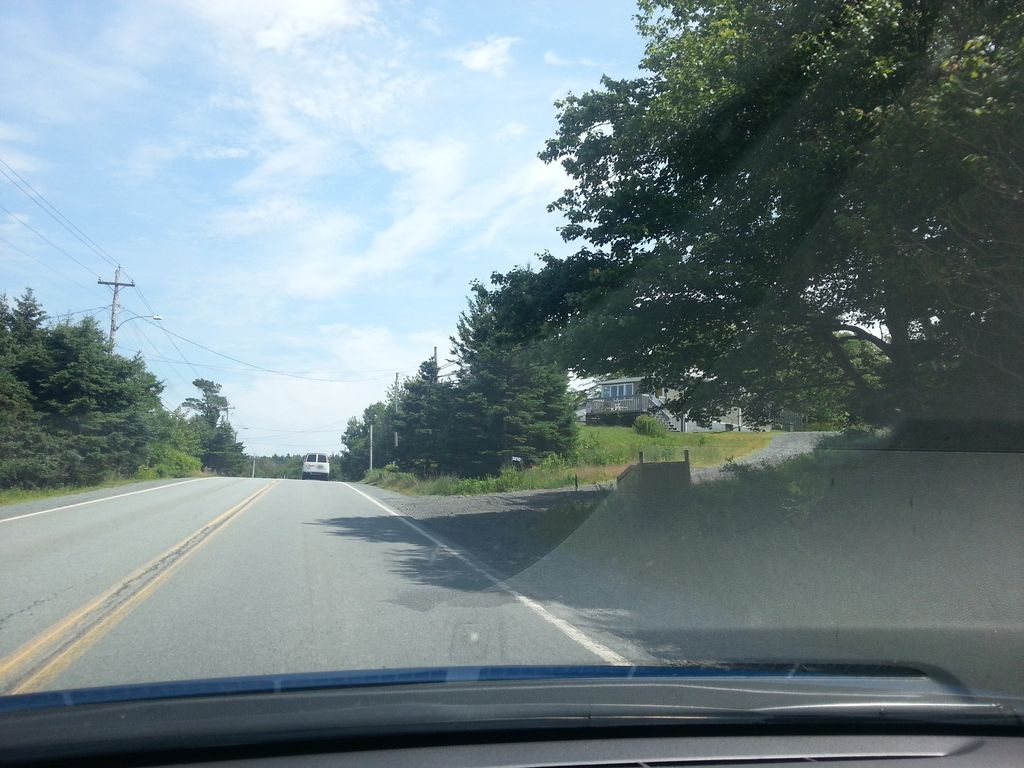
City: halifax